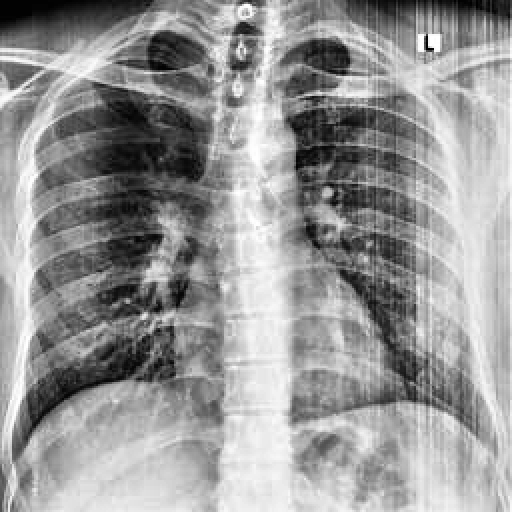
Finding: NORMAL